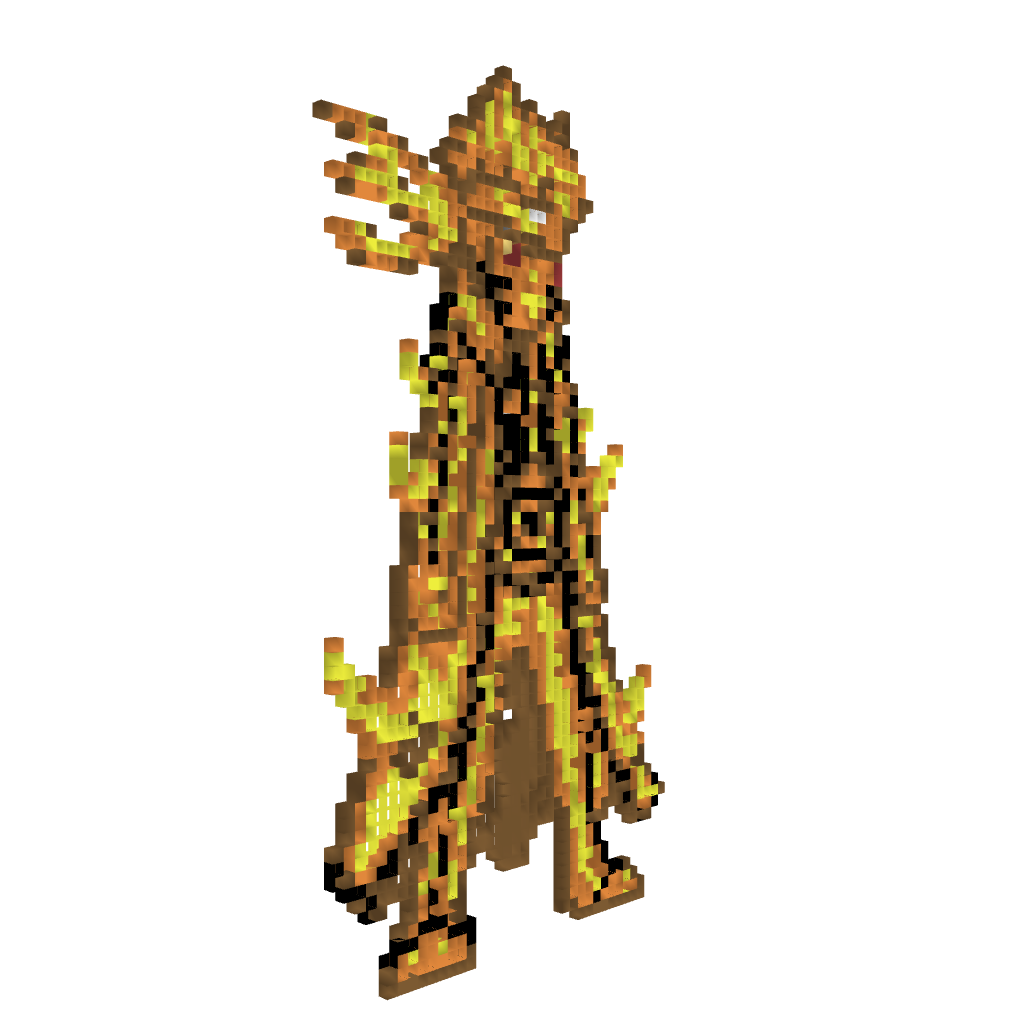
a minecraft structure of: Naruto bijuu good quality